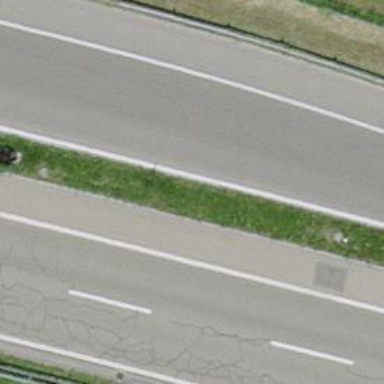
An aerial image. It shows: Asphalt motorway link.